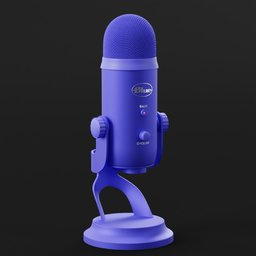
Label: electronics